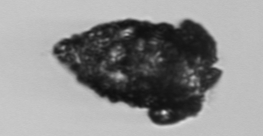
Label: Tintinnopsis